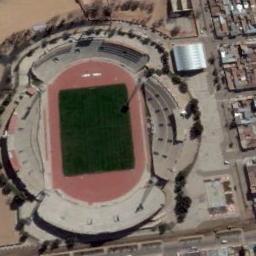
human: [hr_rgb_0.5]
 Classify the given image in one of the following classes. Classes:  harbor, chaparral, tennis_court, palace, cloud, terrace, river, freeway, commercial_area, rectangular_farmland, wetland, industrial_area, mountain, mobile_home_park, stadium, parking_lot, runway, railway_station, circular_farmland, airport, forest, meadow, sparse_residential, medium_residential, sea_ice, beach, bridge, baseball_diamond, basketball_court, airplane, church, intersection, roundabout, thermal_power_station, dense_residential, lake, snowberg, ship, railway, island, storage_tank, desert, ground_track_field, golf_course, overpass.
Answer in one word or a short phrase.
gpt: stadium